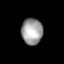
Tissue: lung
Cell type: Epithelial cells
Senescence score: 0.2239
Nuclear area (px): 548
Mean DAPI intensity: 157.425